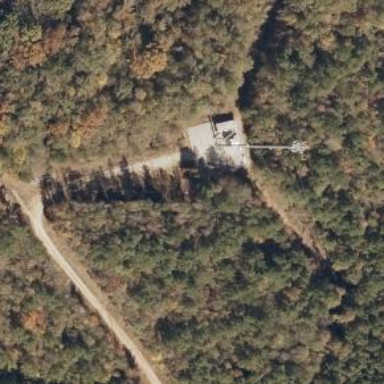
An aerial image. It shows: Man-made mast used for communication purposes.